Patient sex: F
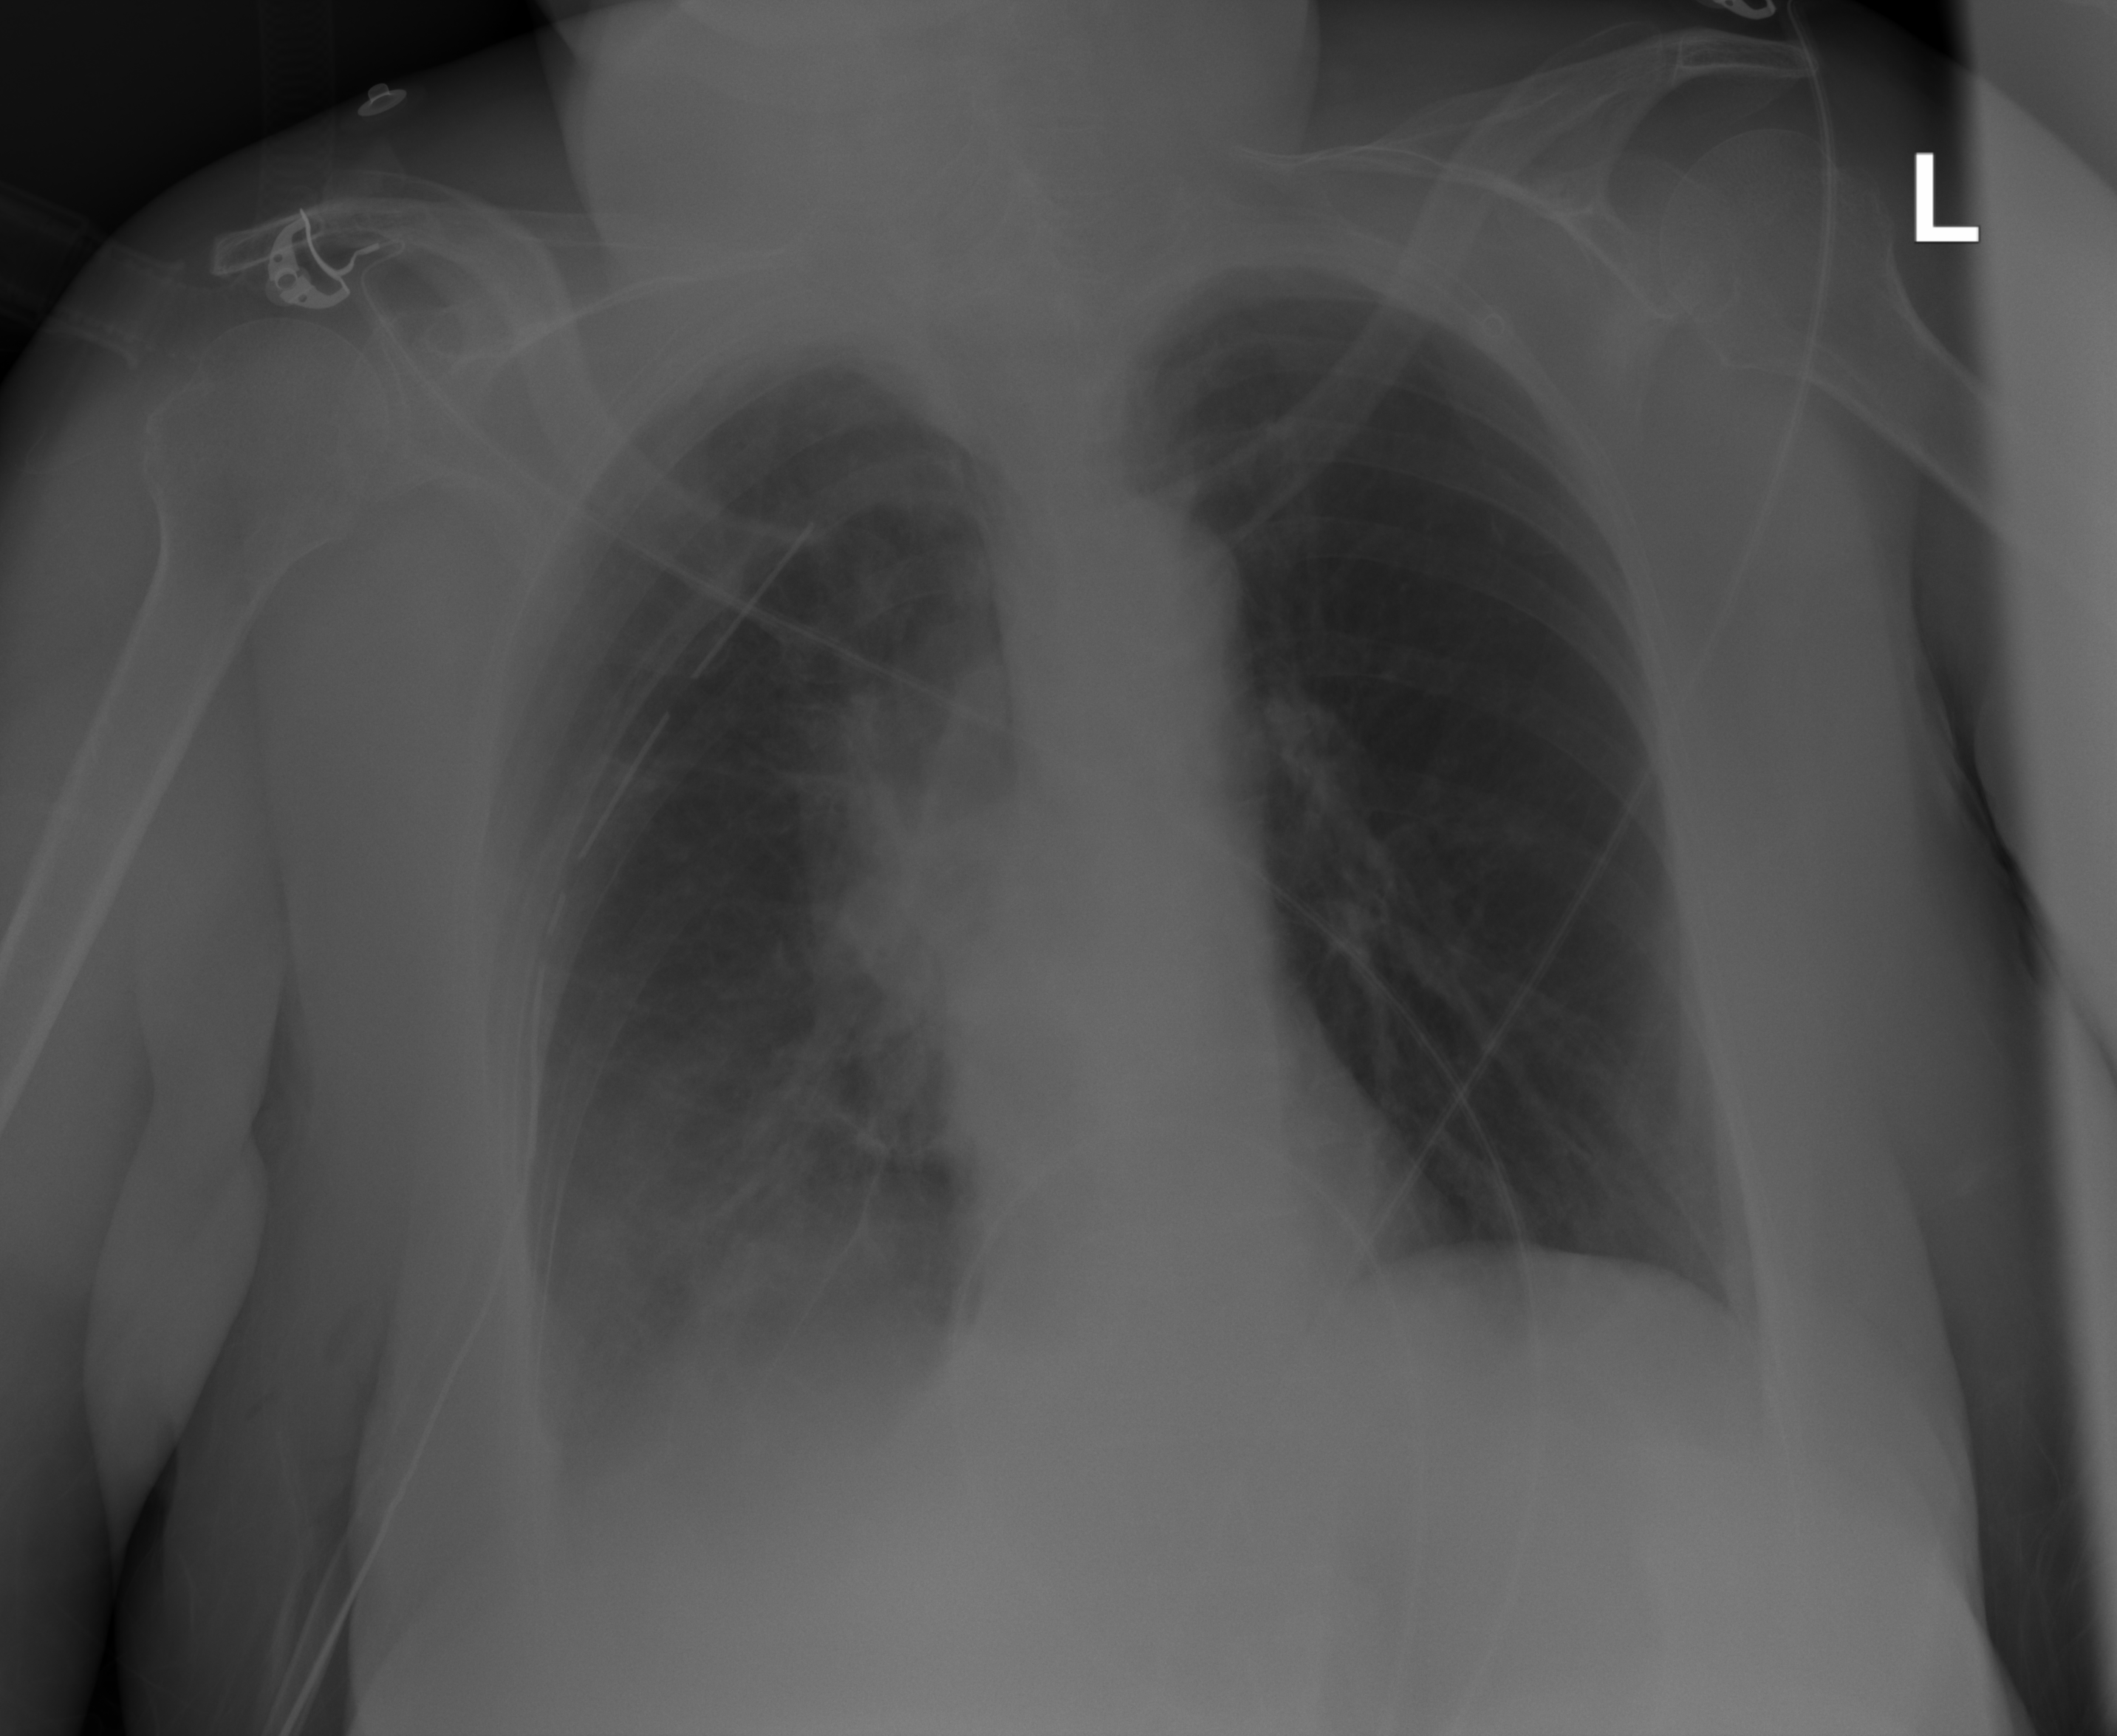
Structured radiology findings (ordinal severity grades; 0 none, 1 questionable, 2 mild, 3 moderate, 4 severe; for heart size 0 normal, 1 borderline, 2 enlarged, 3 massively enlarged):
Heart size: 0
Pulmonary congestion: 0
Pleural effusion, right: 3
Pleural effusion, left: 0
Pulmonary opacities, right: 0
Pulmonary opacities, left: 0
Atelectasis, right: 3
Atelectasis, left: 0